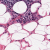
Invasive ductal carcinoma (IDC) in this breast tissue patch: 0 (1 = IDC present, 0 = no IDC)